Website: apple
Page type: customer-info-address
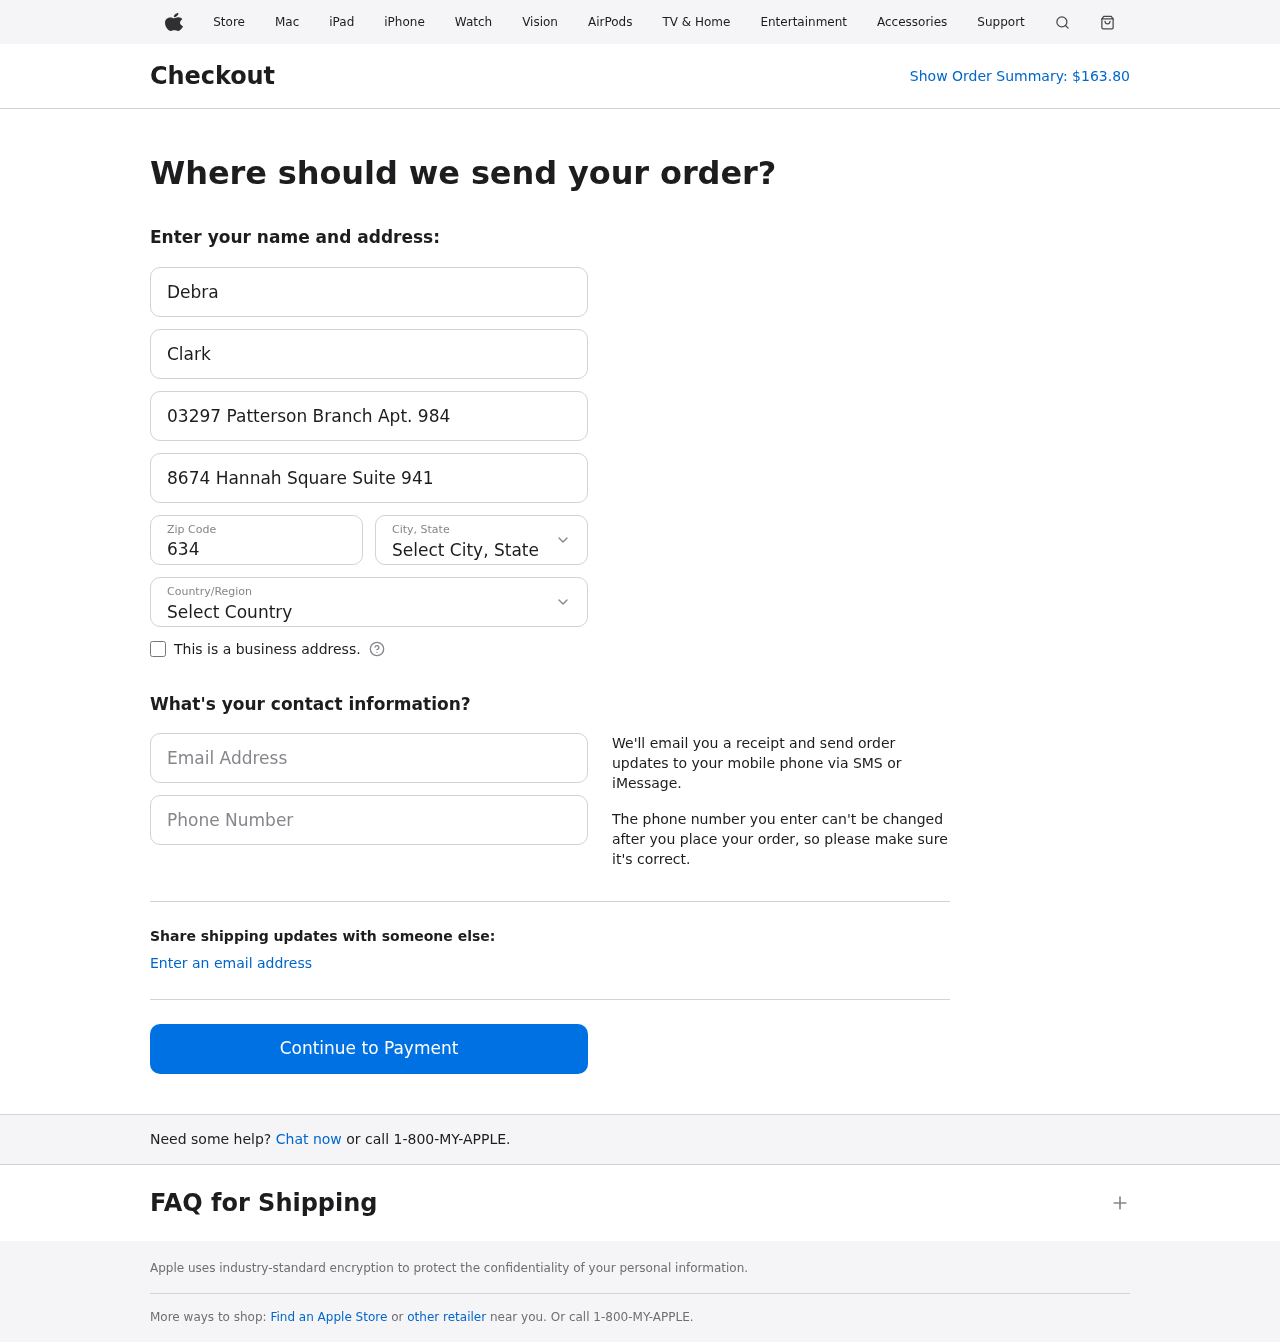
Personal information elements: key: PII_CITY_STATE
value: West Valerieton, SD
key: PII_COUNTRY
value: United States
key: PII_EMAIL
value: dclark@yahoo.com
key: PII_FIRSTNAME
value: Debra
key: PII_LASTNAME
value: Clark
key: PII_PHONE
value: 7015653309
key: PII_POSTCODE
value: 63445
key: PII_STREET
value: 03297 Patterson Branch Apt. 984
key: PII_STREET2
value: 8674 Hannah Square Suite 941
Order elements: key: ORDER_TOTAL
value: $163.80